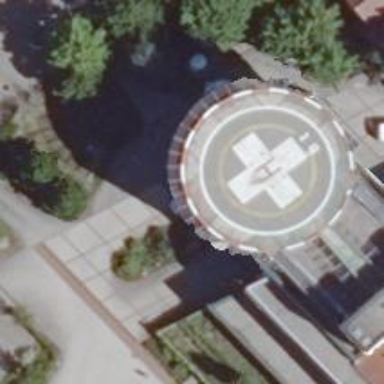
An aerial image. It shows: Image showing helipad at airport.